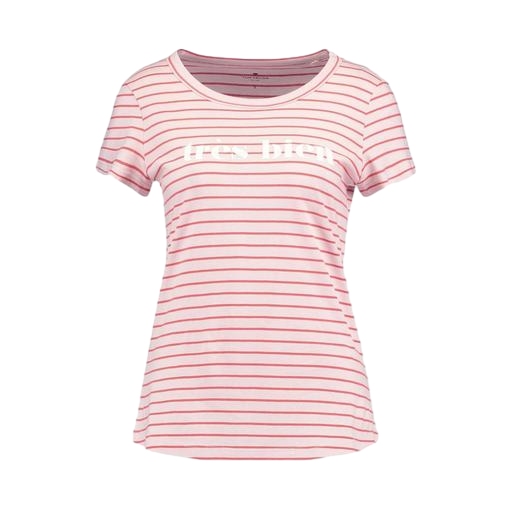
pink graphic t-shirt, pink striped shortsleeved t-shirt, blue women's stripe true t-shirt, white background